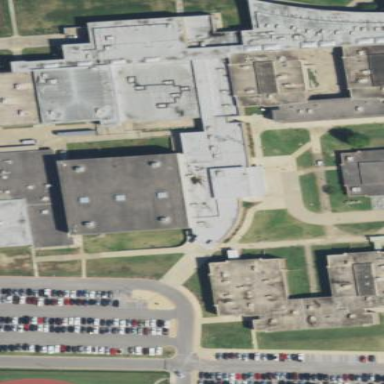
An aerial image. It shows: School building.